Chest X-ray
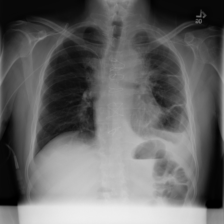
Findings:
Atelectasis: negative
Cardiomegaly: negative
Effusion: positive
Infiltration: negative
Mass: negative
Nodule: negative
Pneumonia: negative
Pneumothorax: negative
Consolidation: negative
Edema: negative
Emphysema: negative
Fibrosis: negative
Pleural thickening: positive
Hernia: negative